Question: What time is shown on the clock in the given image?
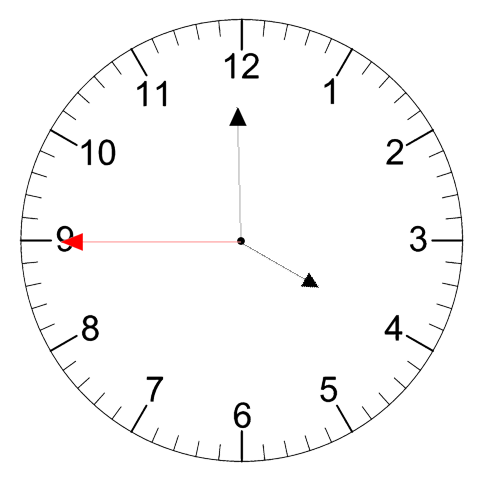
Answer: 03:59:45